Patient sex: M
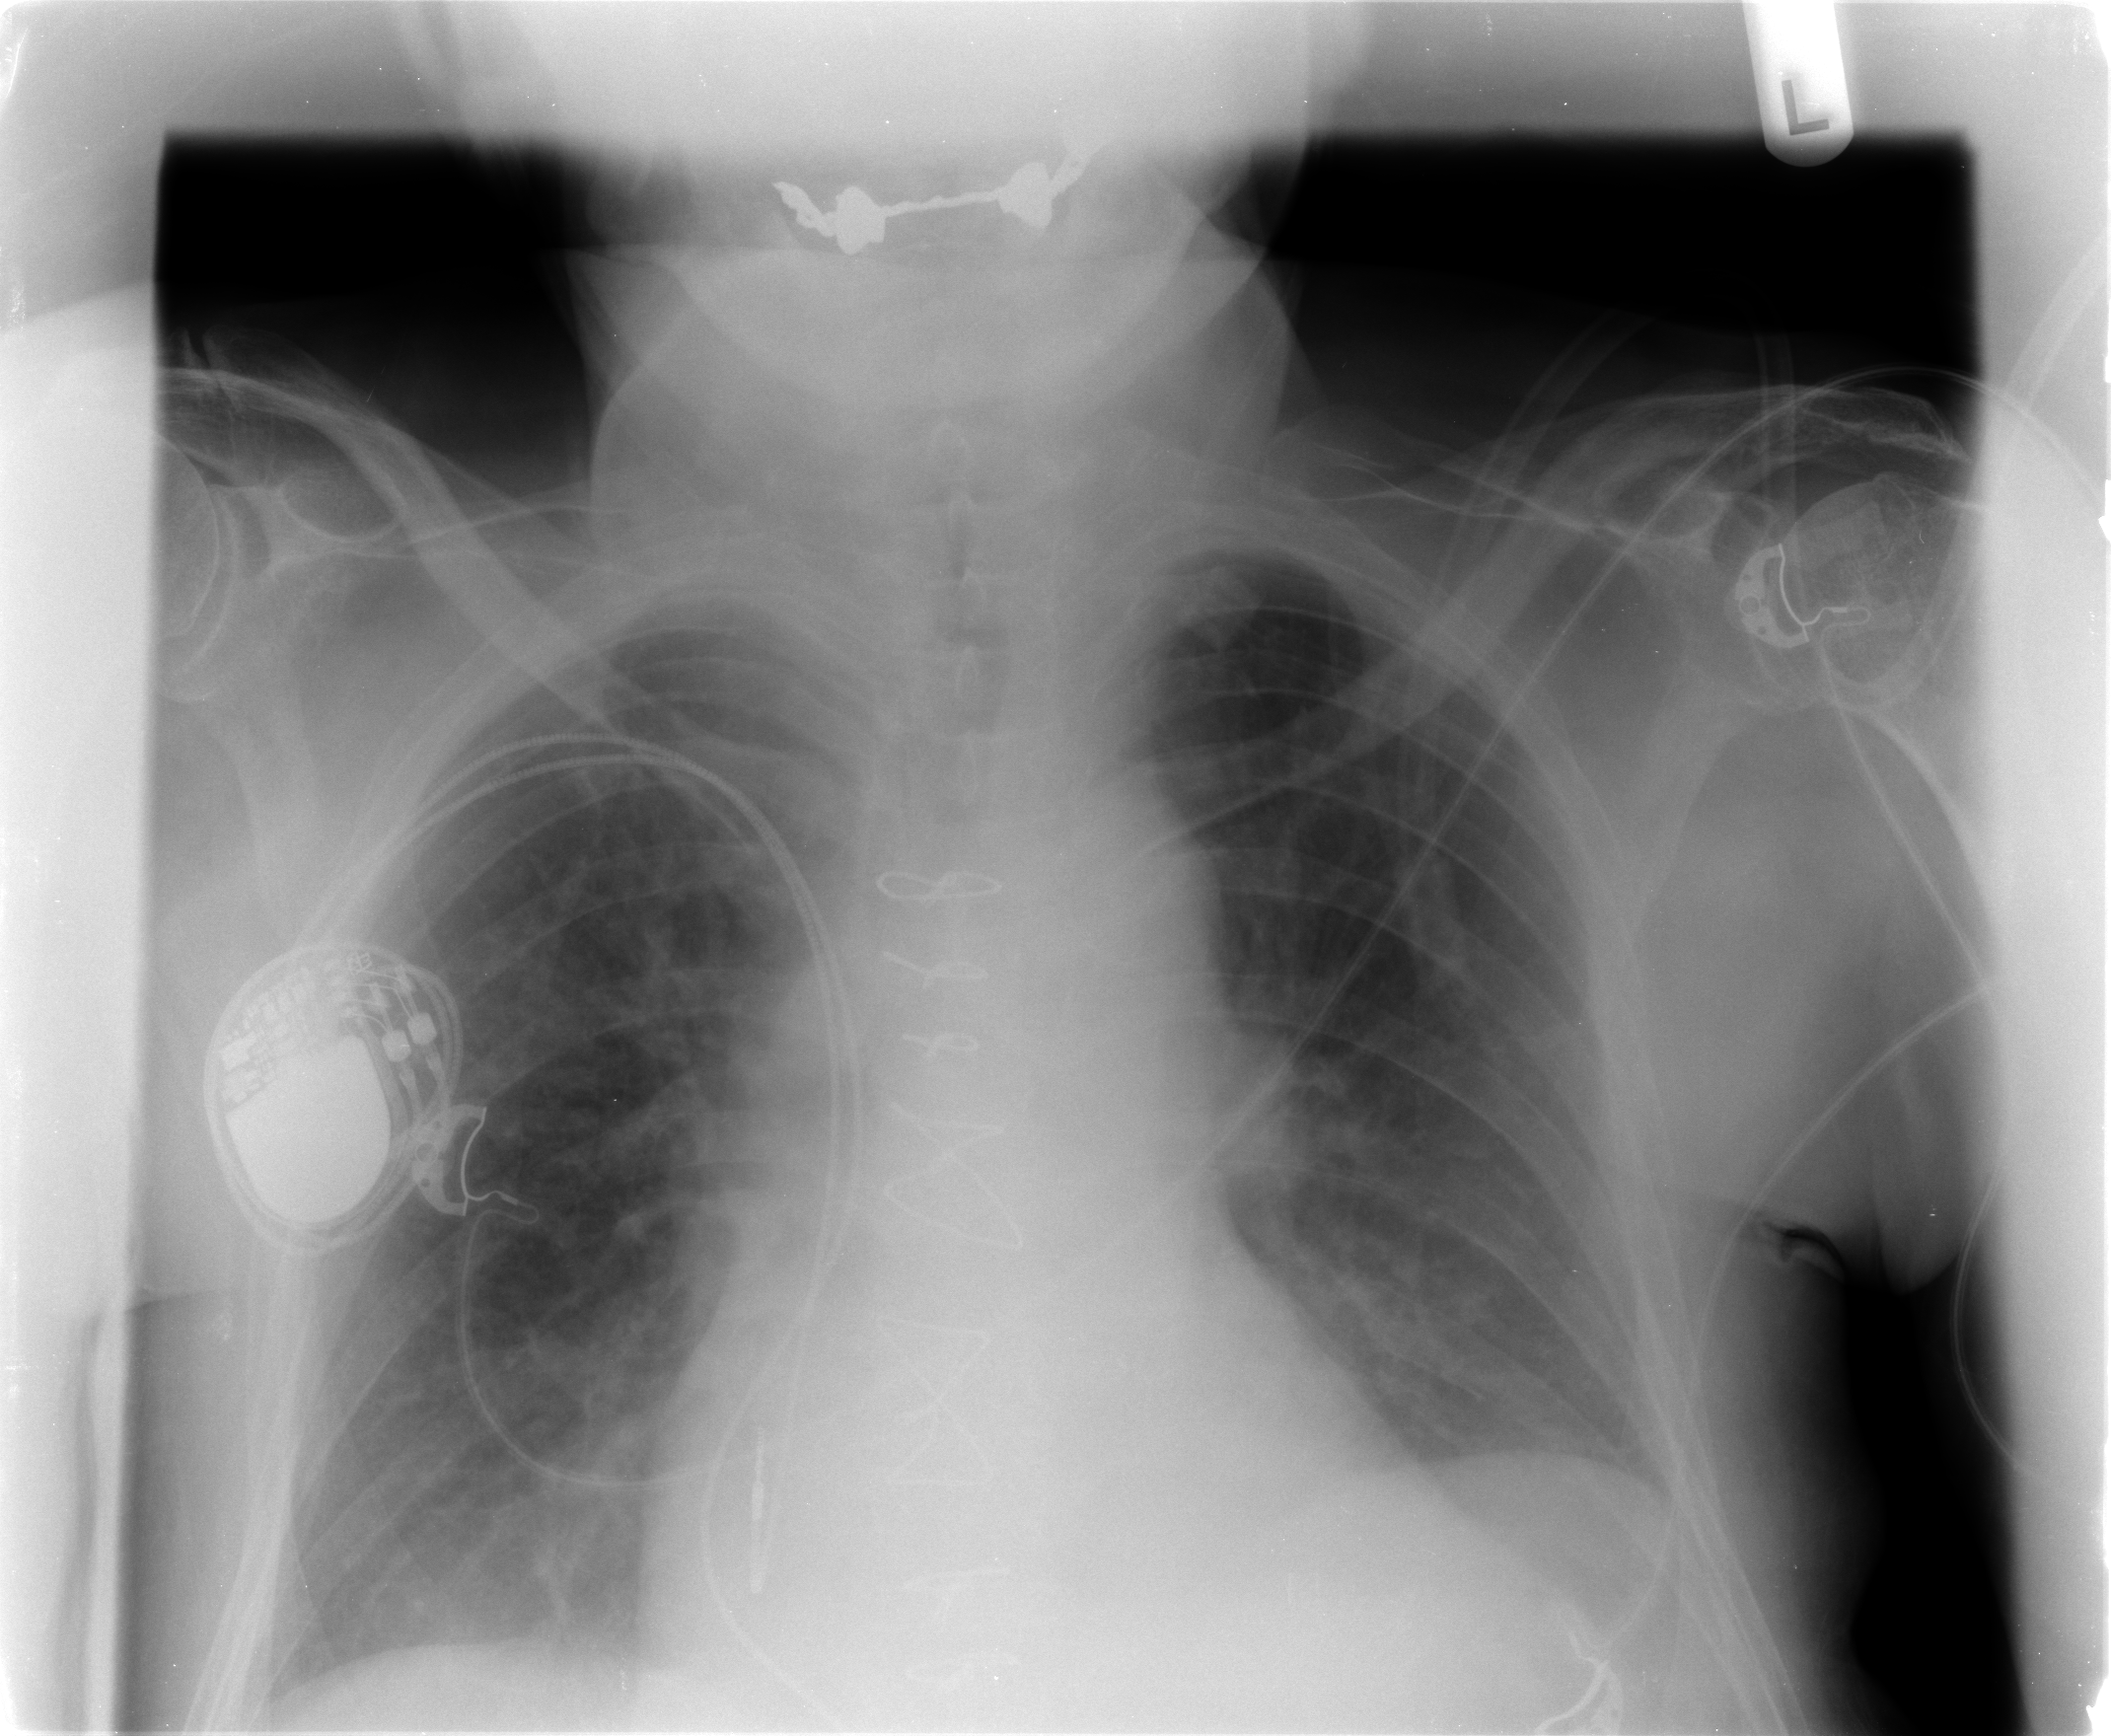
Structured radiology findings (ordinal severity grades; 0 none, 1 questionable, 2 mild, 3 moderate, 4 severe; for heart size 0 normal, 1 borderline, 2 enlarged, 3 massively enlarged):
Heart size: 2
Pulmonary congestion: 1
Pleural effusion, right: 0
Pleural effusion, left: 0
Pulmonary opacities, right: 0
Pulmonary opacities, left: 0
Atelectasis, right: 1
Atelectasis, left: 0